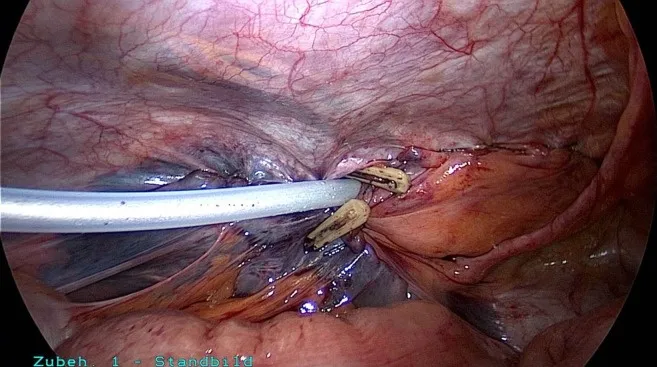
Placement of a drain between the abdominal wall and peritoneum and closure of the peritoneal defect with a continuous suture (left groin).
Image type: medical_photograph (other_medical_photograph)